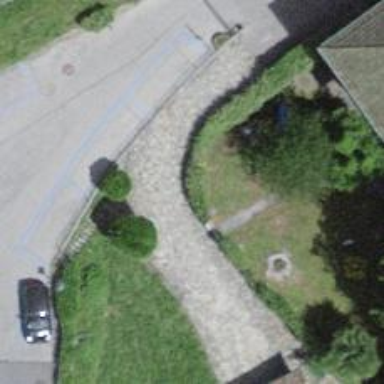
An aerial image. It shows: Residential road with cobblestone surface.